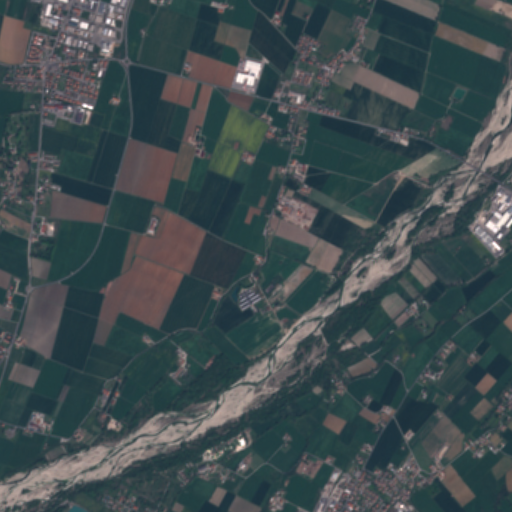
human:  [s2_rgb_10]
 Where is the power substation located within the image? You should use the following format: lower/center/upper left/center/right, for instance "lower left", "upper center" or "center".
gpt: The power substation is located in the lower left of the image.
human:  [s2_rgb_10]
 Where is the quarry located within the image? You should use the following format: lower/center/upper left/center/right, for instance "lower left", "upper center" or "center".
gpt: The quarry is located in the upper right of the image.
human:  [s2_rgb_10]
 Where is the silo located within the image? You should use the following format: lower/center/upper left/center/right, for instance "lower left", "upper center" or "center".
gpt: The silo is located in the upper left of the image.
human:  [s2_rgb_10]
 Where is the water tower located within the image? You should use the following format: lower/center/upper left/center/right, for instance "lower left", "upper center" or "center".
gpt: The water tower is located in the upper center of the image.
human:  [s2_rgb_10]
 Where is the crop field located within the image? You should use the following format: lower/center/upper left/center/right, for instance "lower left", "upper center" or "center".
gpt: There is no crop field in the image.